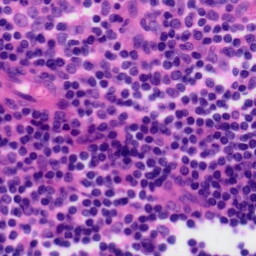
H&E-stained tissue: Tonsil